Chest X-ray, PA view. Patient: 63 years old, sex M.
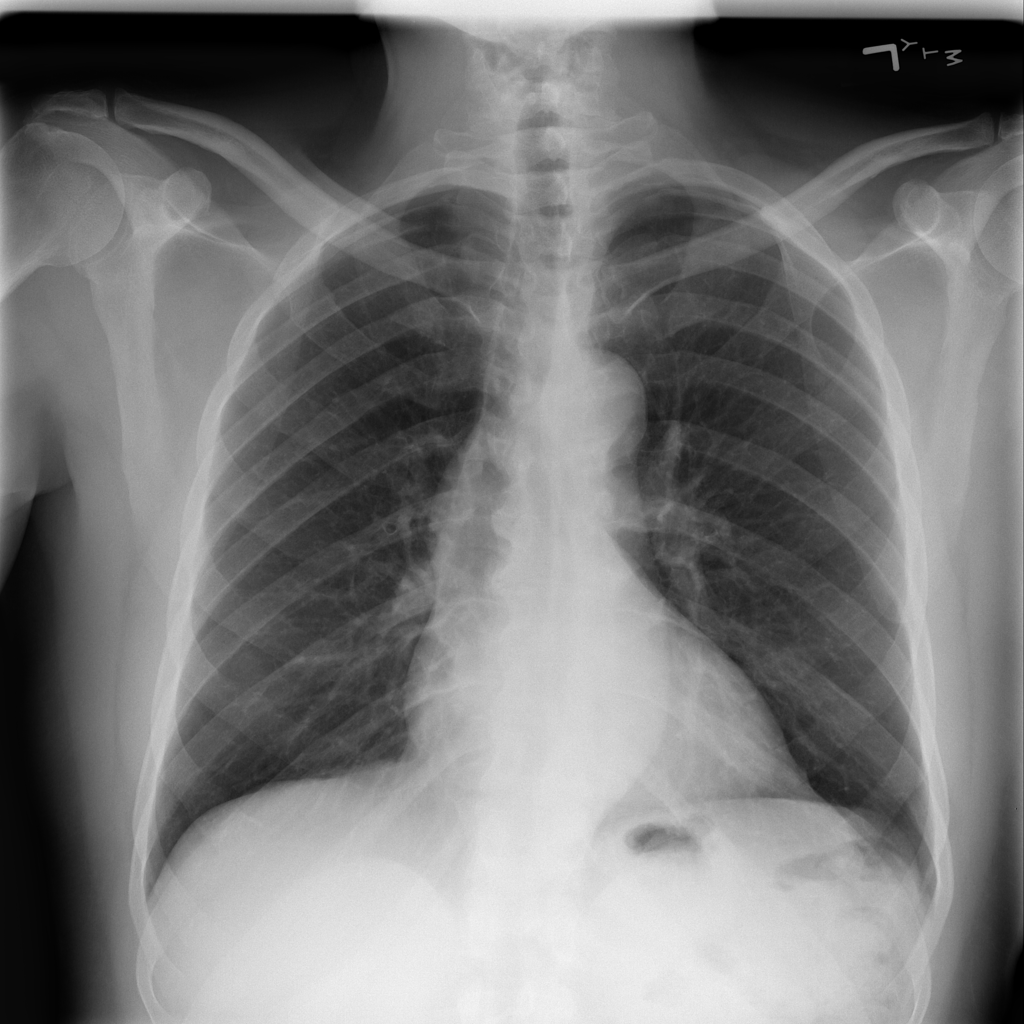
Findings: No Finding